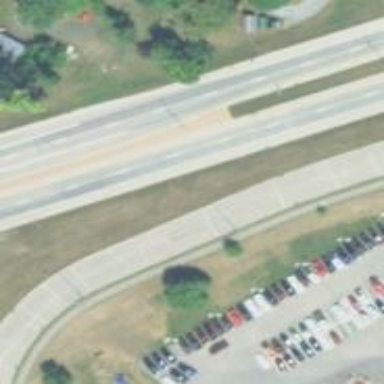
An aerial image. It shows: Trunk highway.